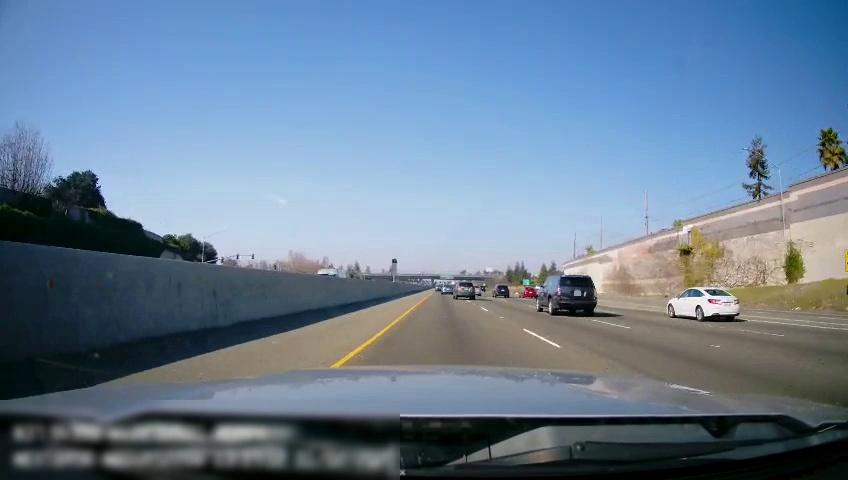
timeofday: Day
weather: Sunny
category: Drivable Space
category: Vehicles | SUV
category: Vehicles | Car
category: Vehicles | SUV
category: Vehicles | Car
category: Vehicles | SUV
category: Vehicles | Car
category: Lanes | Current Lane
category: Lanes | Current Lane
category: Lanes | Alternate Lane
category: Lanes | Alternate Lane
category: Lanes | Alternate Lane
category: Lanes | Alternate Lane
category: Traffic | Signs